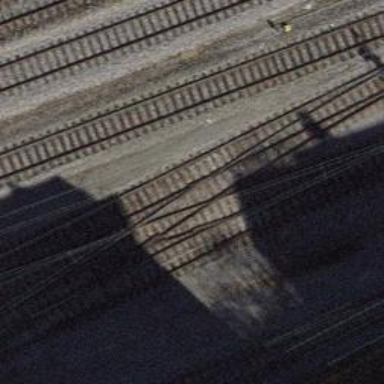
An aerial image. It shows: Railway crossing.